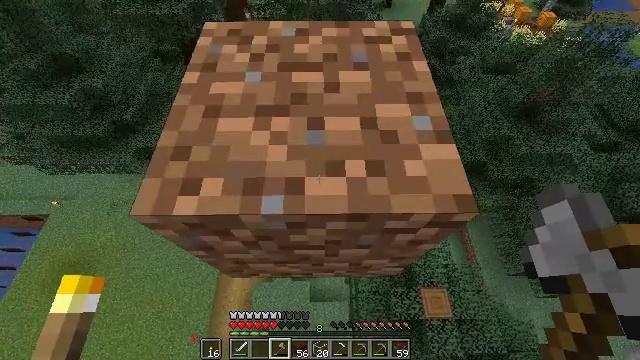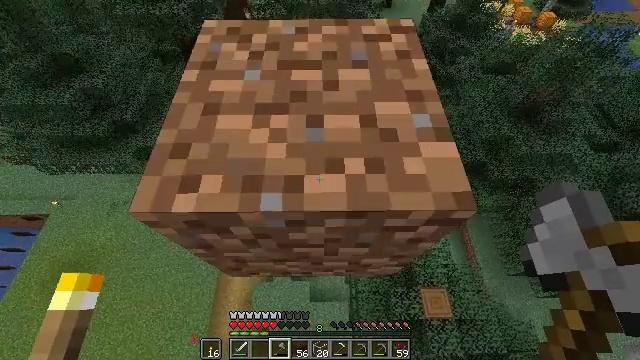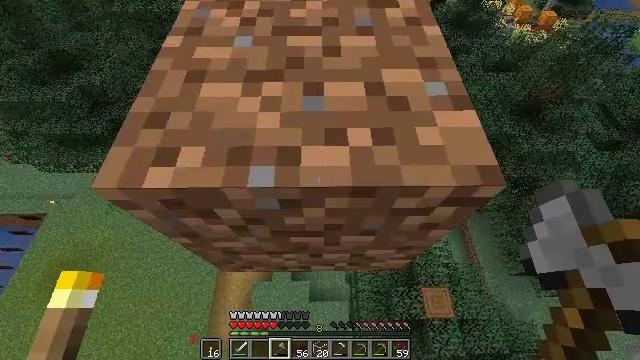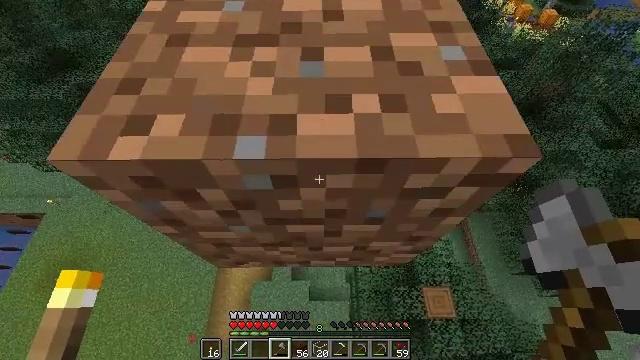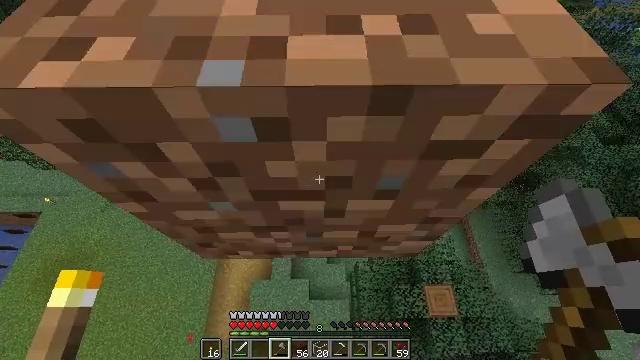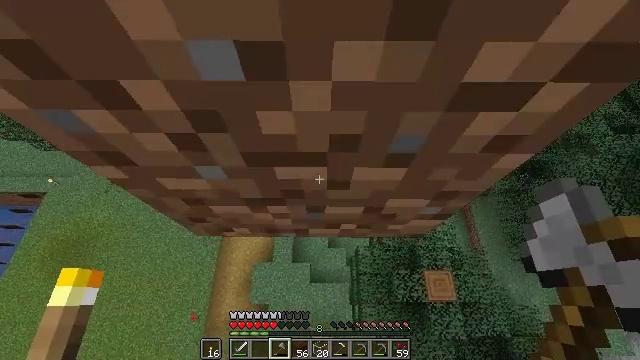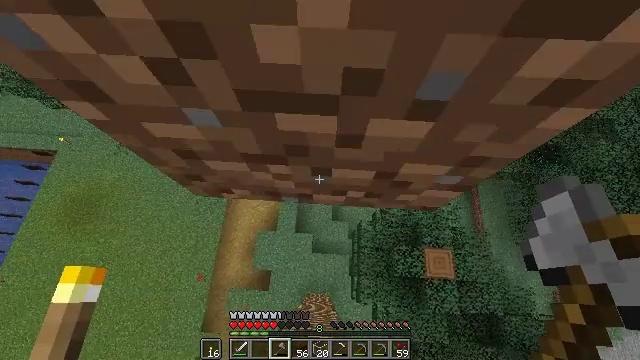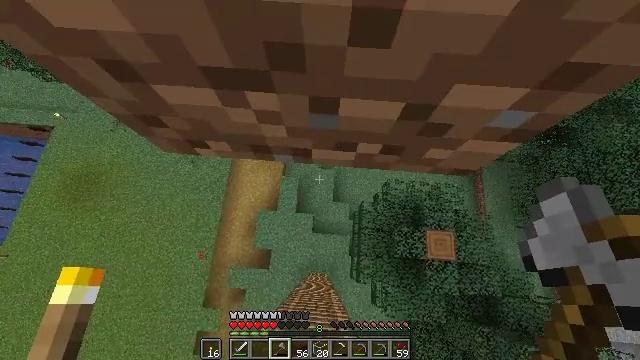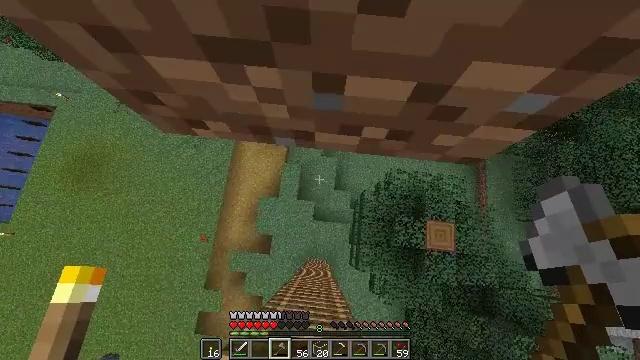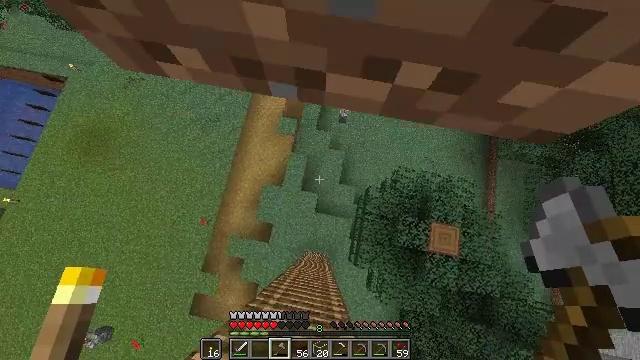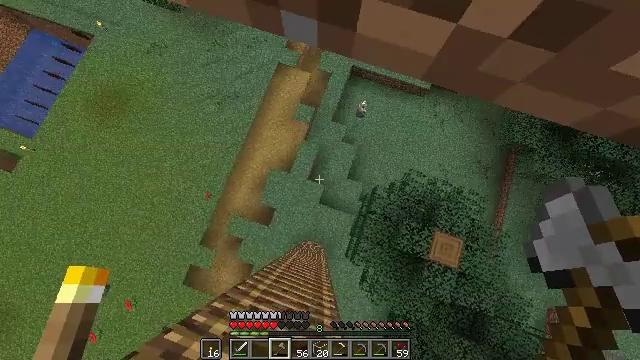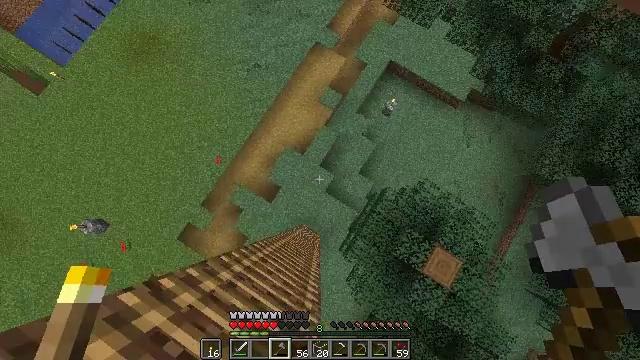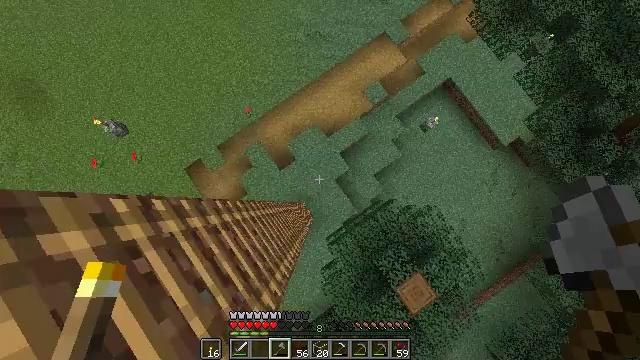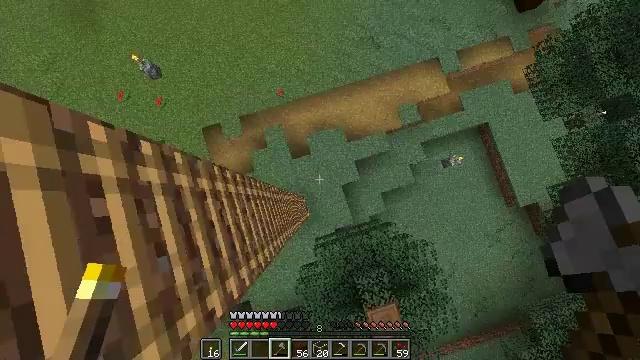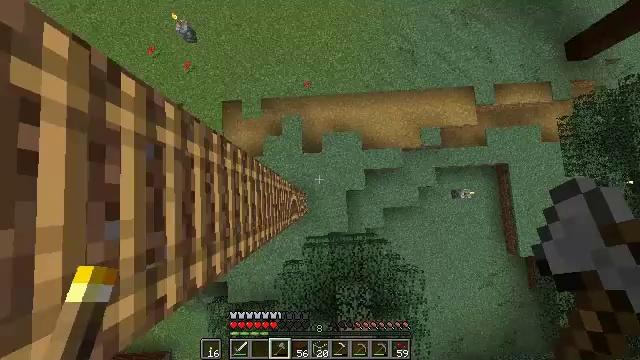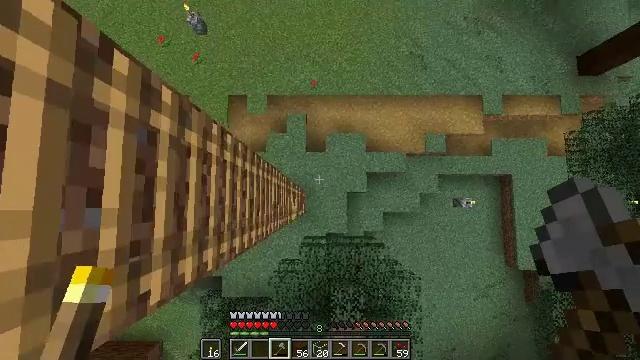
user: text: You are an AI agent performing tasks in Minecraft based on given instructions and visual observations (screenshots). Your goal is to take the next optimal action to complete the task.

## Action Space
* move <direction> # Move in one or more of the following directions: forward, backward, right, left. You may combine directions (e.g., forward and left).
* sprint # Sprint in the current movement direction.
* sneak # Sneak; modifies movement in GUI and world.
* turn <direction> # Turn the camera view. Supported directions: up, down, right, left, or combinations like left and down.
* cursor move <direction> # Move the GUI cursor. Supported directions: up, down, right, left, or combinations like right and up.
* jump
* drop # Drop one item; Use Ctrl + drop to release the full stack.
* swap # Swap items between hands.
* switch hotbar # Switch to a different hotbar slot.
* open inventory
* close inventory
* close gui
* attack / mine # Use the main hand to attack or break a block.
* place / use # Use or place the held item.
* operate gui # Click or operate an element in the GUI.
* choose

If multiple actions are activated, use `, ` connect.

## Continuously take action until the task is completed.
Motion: motion action
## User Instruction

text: Take cobblestone to craft a cobblestone slab.
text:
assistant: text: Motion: no_op
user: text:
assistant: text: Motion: no_op
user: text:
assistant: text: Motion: no_op
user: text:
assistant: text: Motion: no_op
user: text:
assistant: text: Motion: turn left and down
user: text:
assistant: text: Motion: turn left and down
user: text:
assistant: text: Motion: turn down
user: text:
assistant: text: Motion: turn left and down
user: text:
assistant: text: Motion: turn left and down
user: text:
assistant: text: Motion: turn left and down
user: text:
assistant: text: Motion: turn left and down
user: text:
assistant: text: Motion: turn left and down
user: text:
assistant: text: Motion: turn left
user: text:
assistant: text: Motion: turn left
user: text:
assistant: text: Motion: turn left
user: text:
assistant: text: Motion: no_op
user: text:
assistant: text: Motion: no_op
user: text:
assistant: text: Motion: no_op
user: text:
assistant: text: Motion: no_op
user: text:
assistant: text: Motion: no_op
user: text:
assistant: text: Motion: no_op
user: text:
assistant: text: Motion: turn left
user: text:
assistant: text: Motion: turn left
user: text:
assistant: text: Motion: no_op
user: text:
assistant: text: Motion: no_op
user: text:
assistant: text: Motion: no_op
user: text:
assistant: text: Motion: no_op
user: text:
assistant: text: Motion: no_op
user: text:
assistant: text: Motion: no_op
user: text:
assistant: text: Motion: no_op